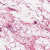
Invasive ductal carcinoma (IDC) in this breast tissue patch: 0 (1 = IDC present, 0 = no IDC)